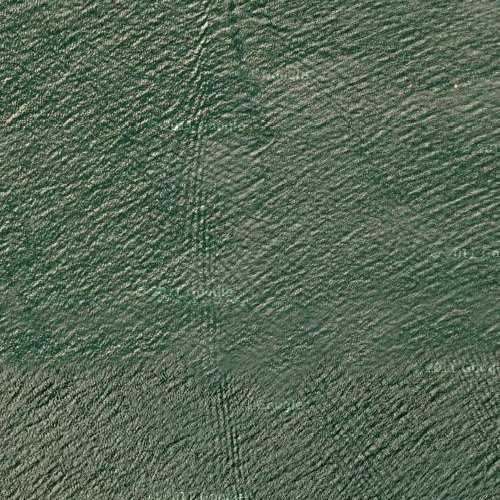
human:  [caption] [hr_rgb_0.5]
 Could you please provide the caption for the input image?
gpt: This is a part of deep green sparkling sea .

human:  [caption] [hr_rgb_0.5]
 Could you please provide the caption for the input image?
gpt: This is a part of deep green sparkling sea .

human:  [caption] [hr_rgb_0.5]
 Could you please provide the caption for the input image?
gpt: A part of ocean with deep green waters .

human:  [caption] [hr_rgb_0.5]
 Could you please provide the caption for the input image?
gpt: This is a part of ocean with deep green water .

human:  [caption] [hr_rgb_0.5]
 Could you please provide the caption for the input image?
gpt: This is a part of ocean with deep green water shining .